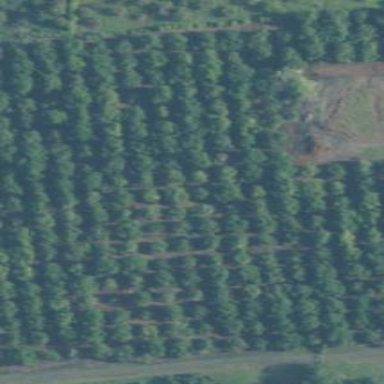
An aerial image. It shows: Orchard filled with macadamia trees.